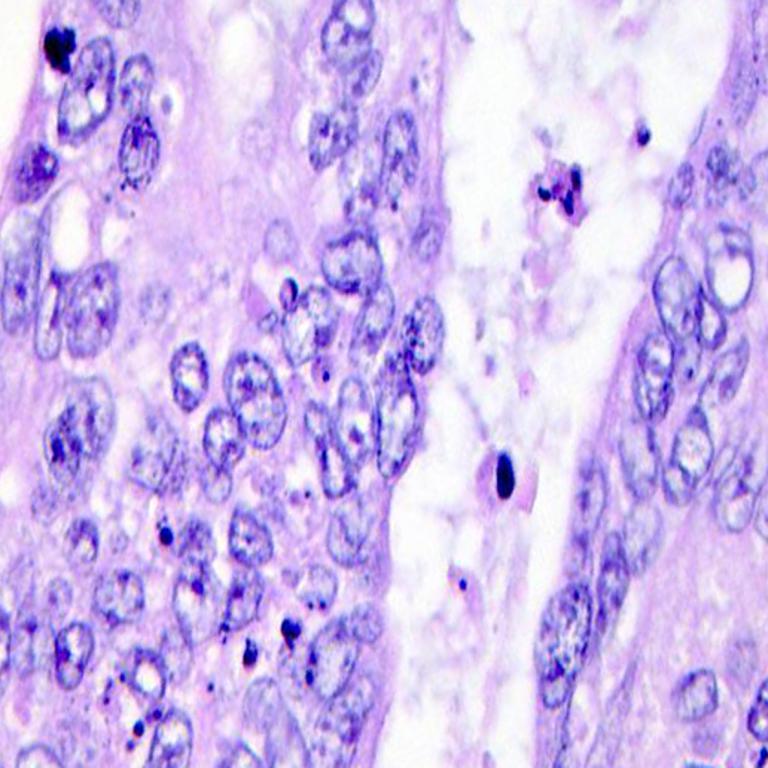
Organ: colon
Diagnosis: adenocarcinomas